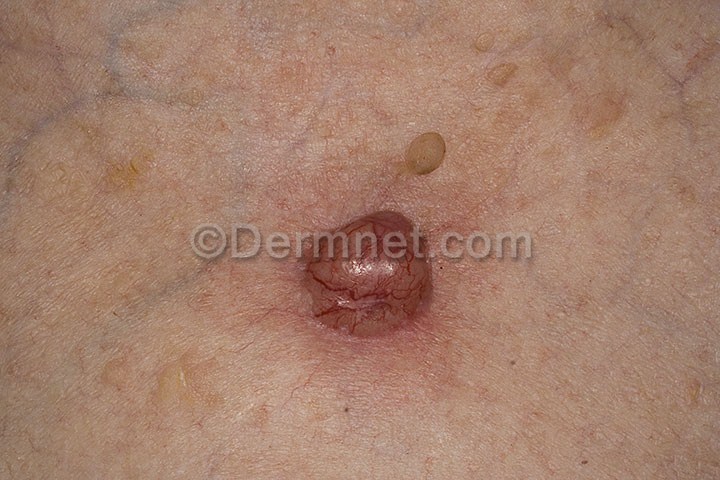
Disease: Actinic Keratosis Basal Cell Carcinoma and other Malignant Lesions